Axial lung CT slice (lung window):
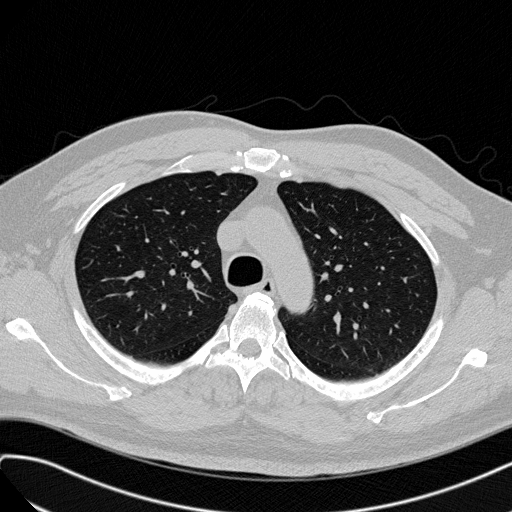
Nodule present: no